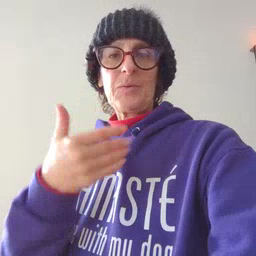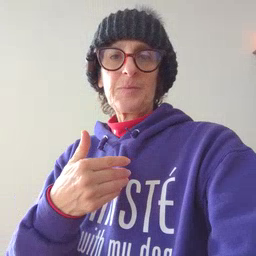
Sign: bedroom